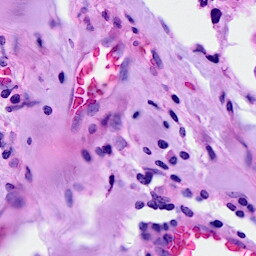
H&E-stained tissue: Breast